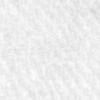
Label: no_change